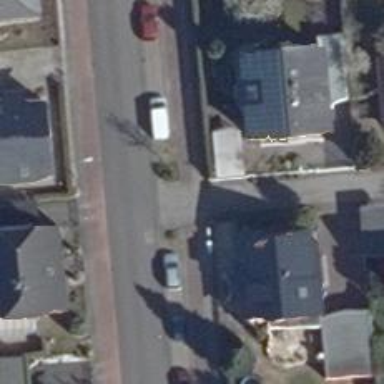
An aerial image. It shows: Living street.